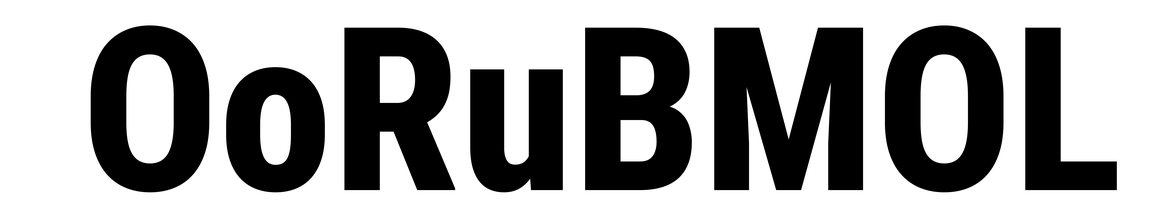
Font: Roboto_Condensed_ExtraBold